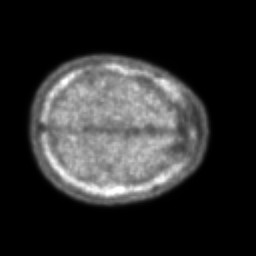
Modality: PET
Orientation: axial
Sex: female
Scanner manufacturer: ge